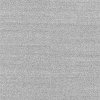
Atmospheric dust classification: dusty